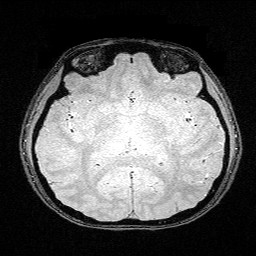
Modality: FLASH
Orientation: coronal
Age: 23
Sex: female